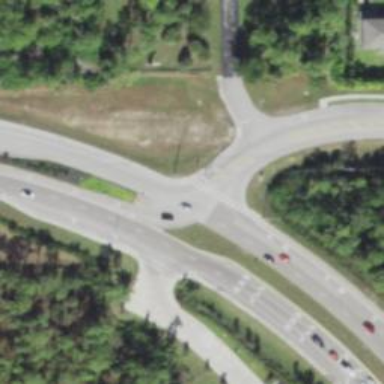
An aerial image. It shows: Secondary link road.